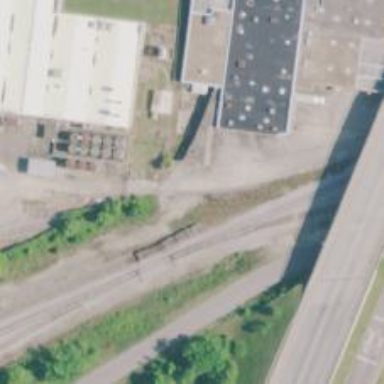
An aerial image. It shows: Abandoned spur railway.